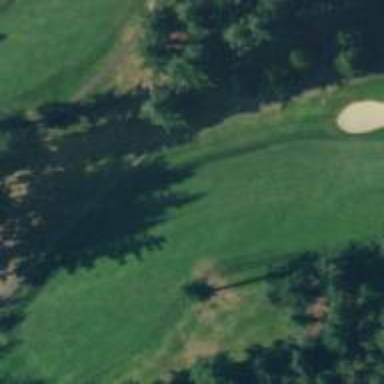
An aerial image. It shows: Path for both road and golf.